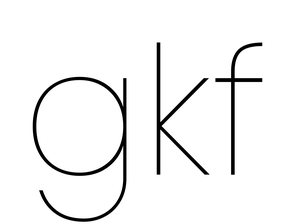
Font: Poppins-Thin